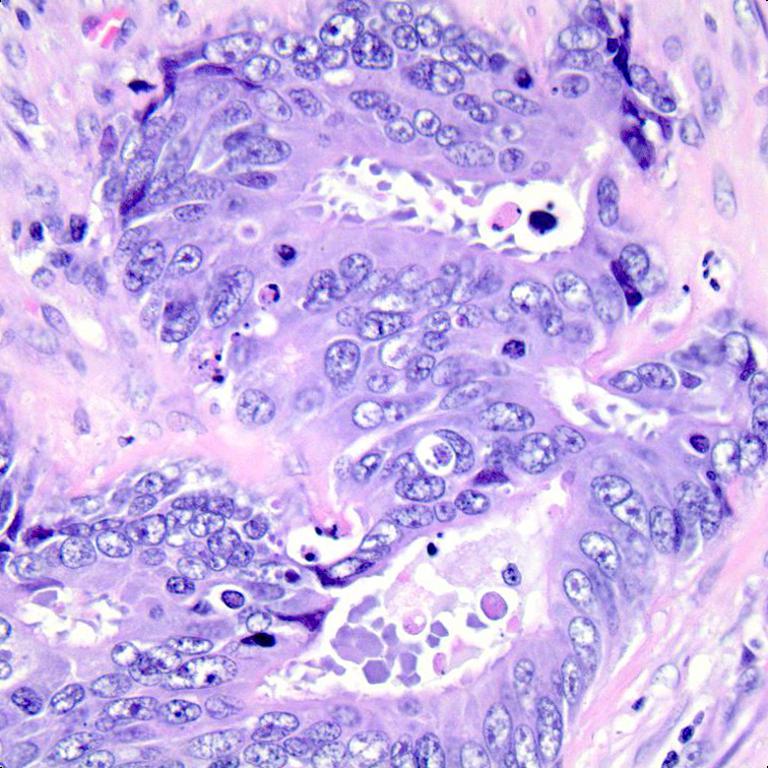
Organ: colon
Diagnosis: adenocarcinomas